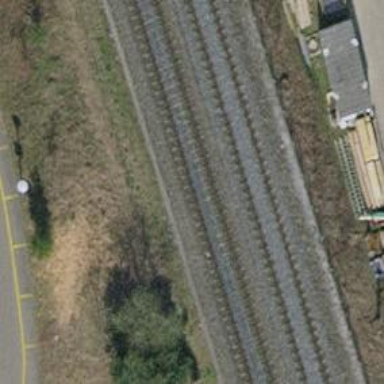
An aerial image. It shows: Railway track with contact line for electrification.